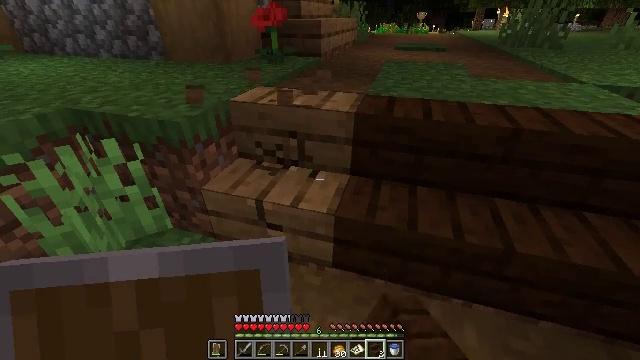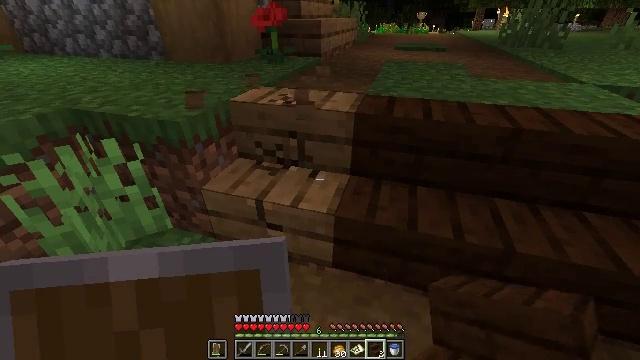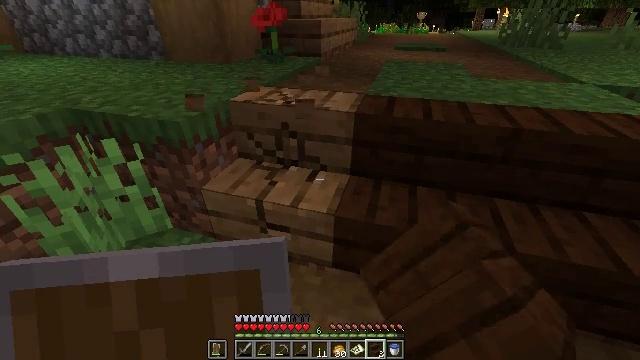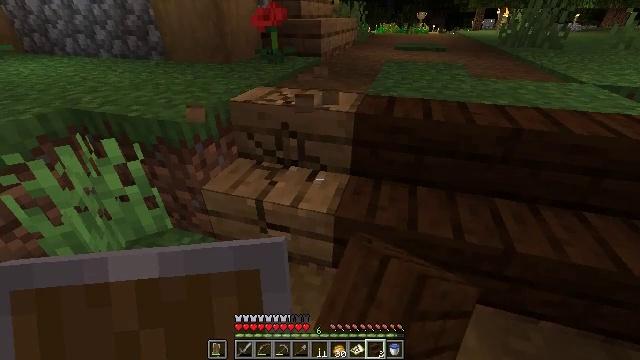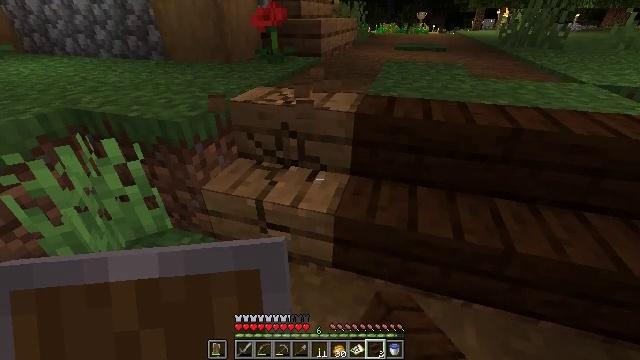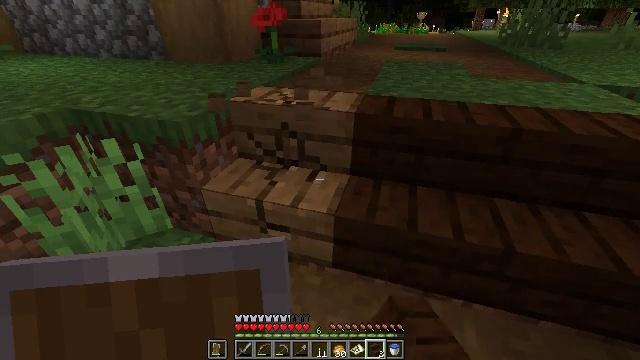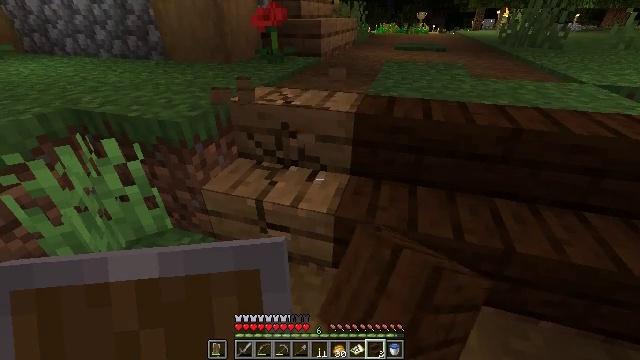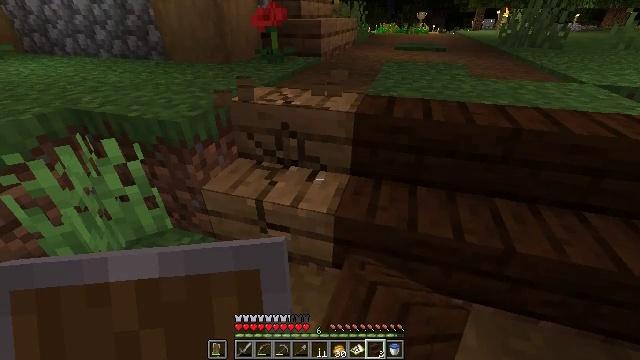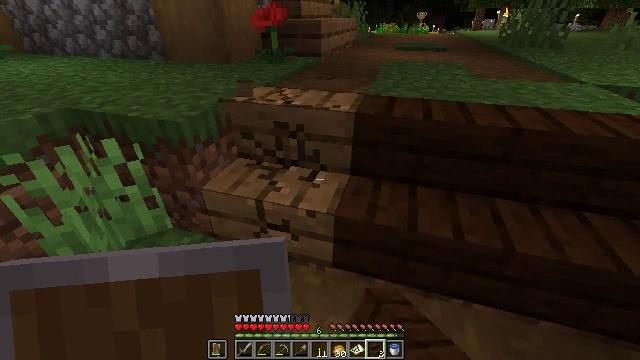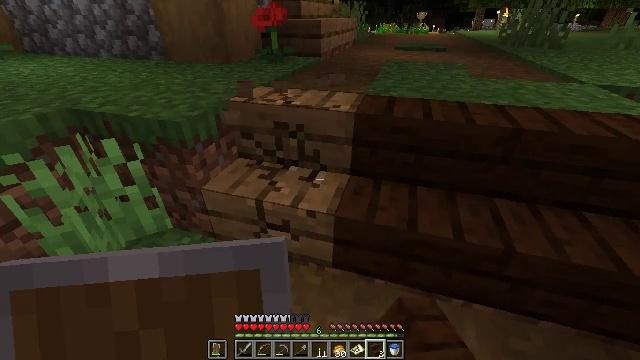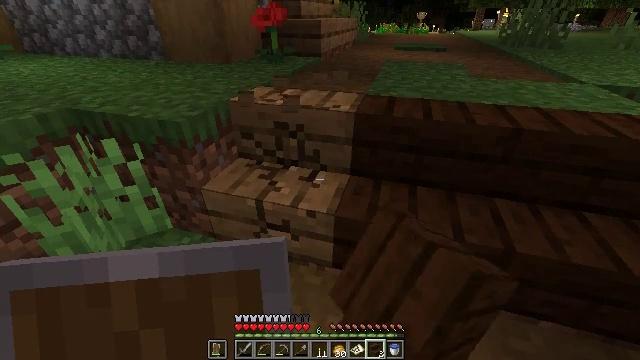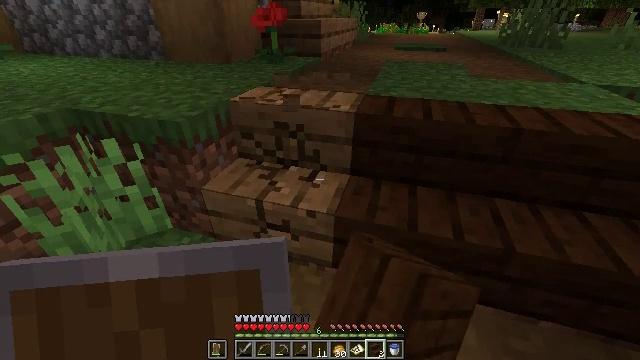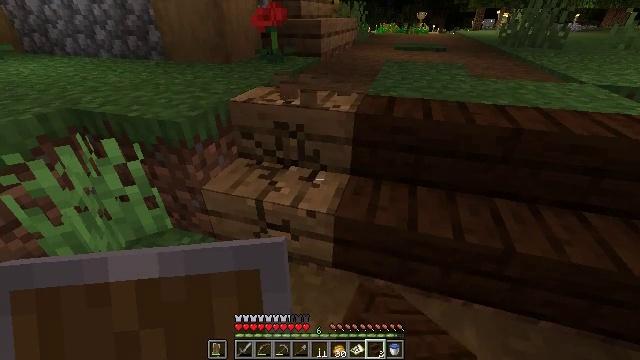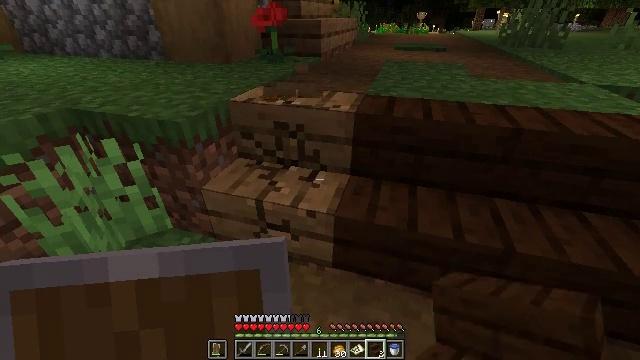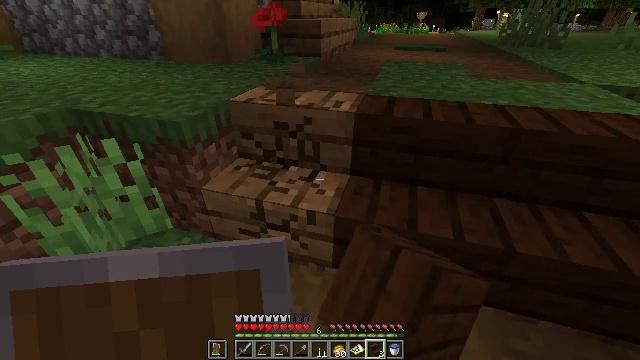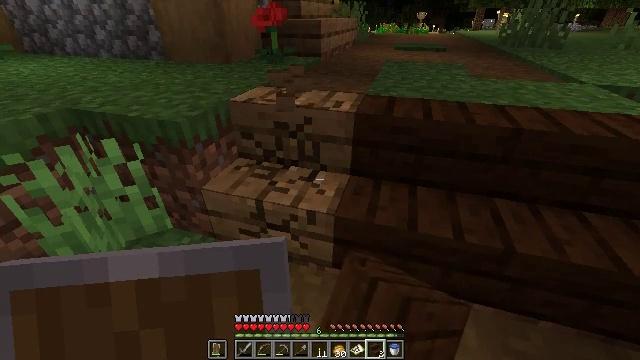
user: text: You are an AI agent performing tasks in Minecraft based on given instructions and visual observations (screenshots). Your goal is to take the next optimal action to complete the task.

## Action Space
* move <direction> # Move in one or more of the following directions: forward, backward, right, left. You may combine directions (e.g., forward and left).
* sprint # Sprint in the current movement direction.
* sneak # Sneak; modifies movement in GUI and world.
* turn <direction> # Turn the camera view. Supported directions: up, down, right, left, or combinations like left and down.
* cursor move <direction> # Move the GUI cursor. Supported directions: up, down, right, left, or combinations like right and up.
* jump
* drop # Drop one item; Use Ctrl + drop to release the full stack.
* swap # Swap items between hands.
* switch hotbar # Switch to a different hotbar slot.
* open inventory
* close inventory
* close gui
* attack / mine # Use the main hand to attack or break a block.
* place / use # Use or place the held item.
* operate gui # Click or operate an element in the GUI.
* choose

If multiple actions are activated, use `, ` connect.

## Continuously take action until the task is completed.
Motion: motion action
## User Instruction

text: Break the oak stairs.
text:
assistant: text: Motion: attack / mine
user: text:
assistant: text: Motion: attack / mine
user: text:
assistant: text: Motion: attack / mine
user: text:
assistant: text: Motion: attack / mine
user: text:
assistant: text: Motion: attack / mine
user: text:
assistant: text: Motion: attack / mine
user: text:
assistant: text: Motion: attack / mine
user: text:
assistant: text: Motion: attack / mine
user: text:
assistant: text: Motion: attack / mine
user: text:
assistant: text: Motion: attack / mine
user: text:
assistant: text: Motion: attack / mine
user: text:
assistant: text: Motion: attack / mine
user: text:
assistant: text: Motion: attack / mine
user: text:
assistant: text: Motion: attack / mine
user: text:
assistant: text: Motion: attack / mine
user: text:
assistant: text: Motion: attack / mine
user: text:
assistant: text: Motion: attack / mine
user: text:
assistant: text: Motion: attack / mine
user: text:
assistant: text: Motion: attack / mine
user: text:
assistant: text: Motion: attack / mine
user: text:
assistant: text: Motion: attack / mine
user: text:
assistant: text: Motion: attack / mine
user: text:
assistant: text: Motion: attack / mine
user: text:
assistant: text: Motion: attack / mine
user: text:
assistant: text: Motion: attack / mine
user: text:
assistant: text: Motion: attack / mine
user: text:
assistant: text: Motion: attack / mine
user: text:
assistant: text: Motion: attack / mine
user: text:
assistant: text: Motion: attack / mine
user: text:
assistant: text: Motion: attack / mine